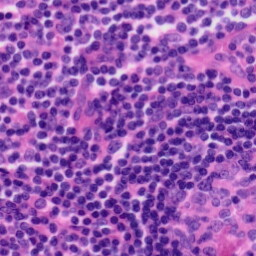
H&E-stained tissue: Tonsil